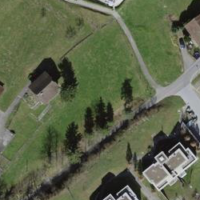
EUNIS habitat code: 55
Species observed at this site:
Cardamine pratensis
Lamium galeobdolon